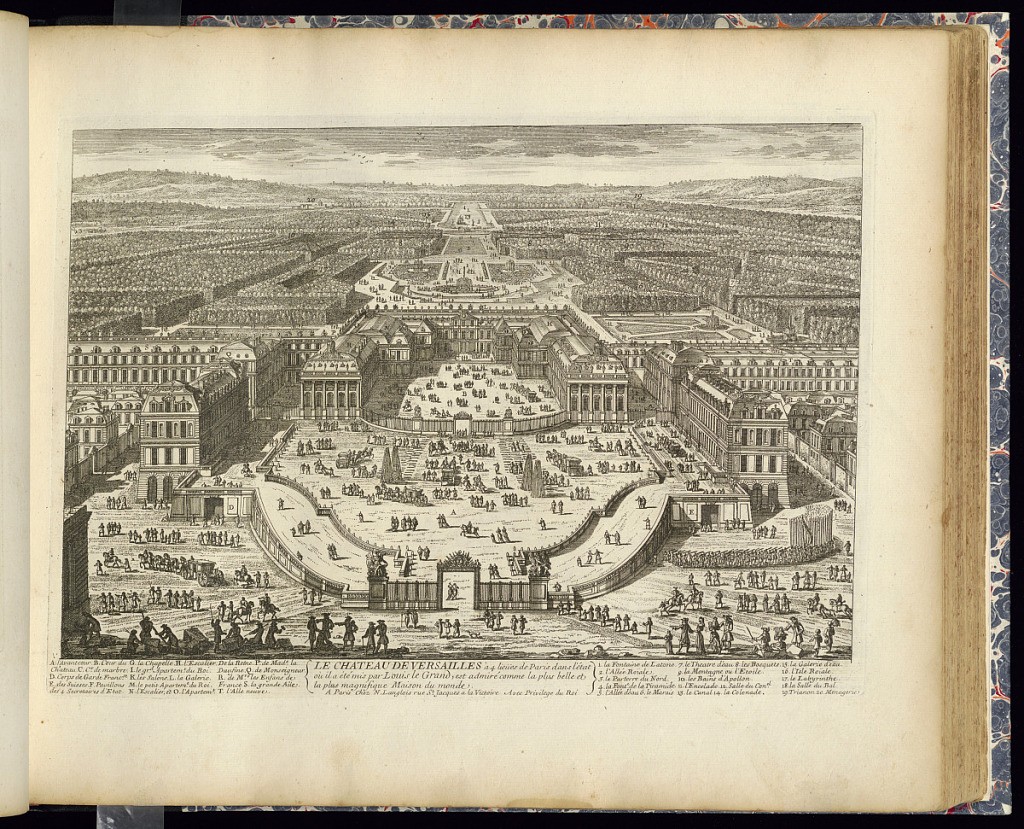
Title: LE CHATEAU DE VERSAILLES
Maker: Gabriel Perelle, French, 1604–1677
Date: late 17th century
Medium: Etching on laid paper
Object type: Print
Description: View of the palace of Versailles from above with the palace in the center and surrounding buildings, inner and outer courtyard with gates. In the background the gardens, basins, fountains, and trees. Figures and horse-drawn carriages throughout. Details are lettered with an explanatory legend below. The plate is titled.